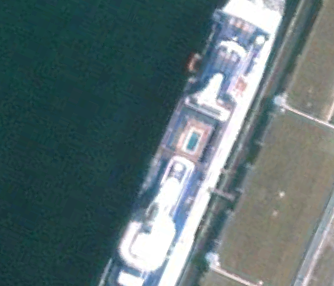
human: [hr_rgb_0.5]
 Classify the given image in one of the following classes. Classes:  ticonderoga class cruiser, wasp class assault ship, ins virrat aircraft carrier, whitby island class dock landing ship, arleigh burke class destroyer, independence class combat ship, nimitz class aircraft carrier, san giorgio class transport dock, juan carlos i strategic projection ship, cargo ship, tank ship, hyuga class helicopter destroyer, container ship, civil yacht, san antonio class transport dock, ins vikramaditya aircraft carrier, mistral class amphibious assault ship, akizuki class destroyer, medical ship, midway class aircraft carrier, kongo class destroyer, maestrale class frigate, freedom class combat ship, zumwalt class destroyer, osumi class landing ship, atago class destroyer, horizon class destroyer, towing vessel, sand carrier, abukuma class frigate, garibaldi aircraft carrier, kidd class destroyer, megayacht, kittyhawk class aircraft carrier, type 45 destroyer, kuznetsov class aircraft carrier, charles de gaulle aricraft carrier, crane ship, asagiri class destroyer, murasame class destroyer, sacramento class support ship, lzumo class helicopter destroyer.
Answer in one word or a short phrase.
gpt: Megayacht